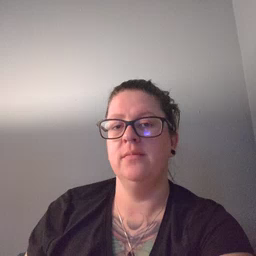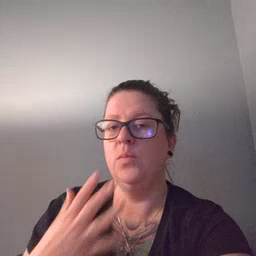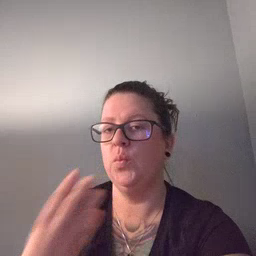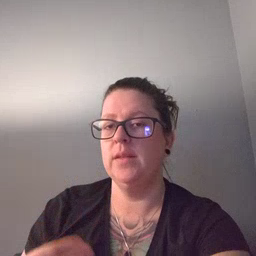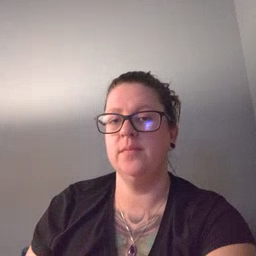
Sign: wet